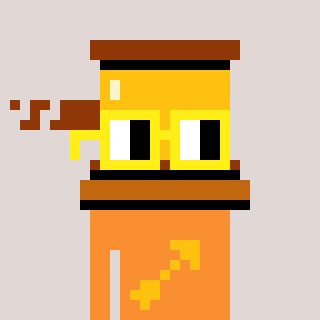
a pixel art character with square yellow glasses, a gavel-shaped head and a orange-colored body on a warm background